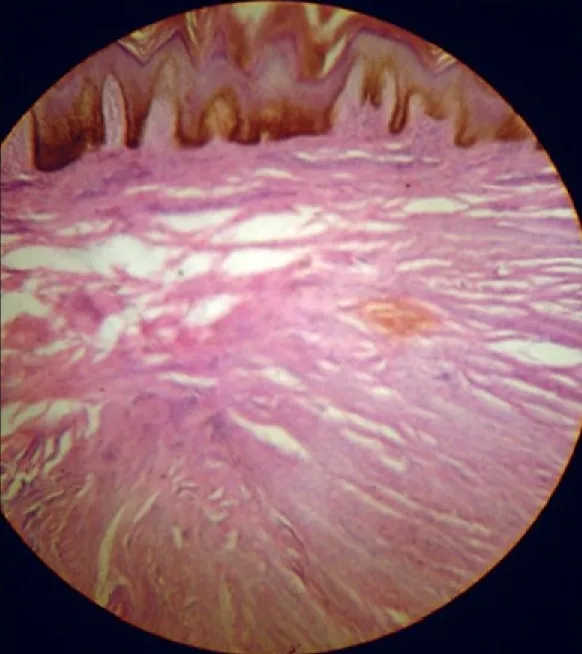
Histopathological picture (H & E x40).
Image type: pathology (h&e)